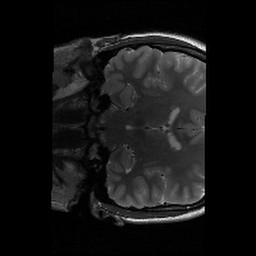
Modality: T2w
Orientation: coronal
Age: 21
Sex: female
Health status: healthy
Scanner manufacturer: siemens
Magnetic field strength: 3 T
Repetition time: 6 s
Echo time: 0.064 s